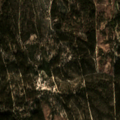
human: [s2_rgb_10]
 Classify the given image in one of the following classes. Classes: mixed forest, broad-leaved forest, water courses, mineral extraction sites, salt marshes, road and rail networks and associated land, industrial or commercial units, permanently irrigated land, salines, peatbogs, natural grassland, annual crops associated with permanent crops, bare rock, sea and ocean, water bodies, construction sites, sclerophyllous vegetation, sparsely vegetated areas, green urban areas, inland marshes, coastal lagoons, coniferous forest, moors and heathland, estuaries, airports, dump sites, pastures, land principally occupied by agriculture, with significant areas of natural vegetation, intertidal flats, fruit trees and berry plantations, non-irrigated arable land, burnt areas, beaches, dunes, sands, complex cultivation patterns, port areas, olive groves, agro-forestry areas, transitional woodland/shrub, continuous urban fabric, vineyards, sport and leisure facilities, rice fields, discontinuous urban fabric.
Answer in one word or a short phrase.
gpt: agro-forestry areas, broad-leaved forest